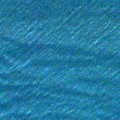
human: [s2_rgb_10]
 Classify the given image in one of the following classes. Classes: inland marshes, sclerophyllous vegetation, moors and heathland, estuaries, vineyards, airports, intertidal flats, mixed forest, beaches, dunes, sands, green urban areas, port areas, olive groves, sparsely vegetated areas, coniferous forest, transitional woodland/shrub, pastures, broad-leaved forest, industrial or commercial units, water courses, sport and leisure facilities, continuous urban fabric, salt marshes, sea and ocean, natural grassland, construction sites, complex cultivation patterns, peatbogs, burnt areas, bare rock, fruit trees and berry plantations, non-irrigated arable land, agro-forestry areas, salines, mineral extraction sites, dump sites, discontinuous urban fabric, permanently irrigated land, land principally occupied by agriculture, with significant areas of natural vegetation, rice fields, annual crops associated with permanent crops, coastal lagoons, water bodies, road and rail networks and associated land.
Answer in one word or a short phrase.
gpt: sea and ocean